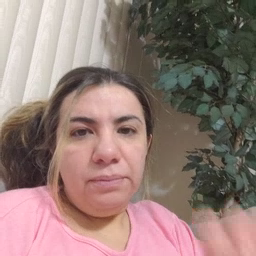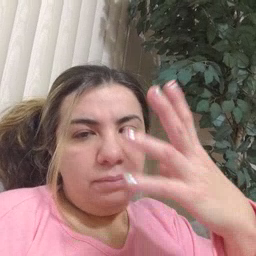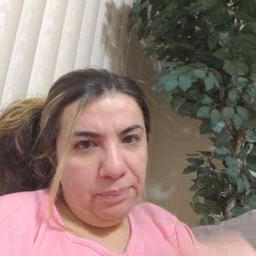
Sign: nap